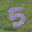
Label: 5